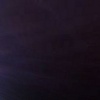
Label: space